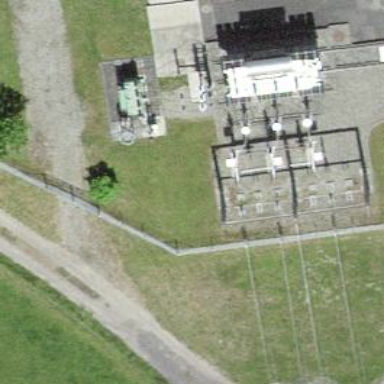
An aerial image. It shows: Power station.